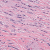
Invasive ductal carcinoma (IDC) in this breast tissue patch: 1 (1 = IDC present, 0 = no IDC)